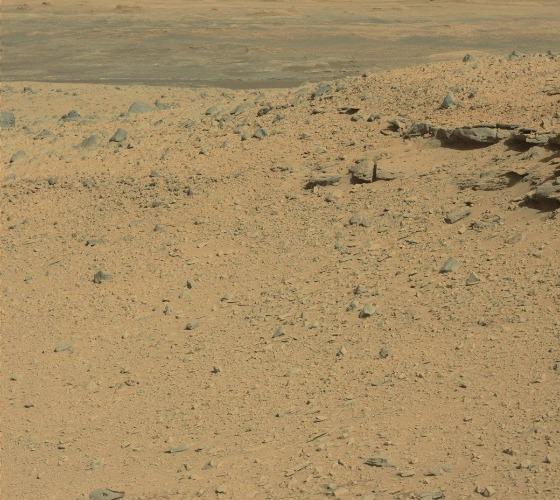
Terrain classes present: Gravel / Sand / Soil, Rock, Shadow